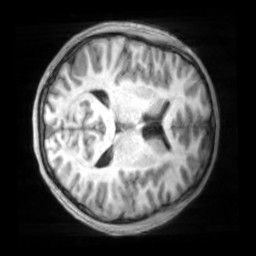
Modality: T1w
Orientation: axial
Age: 23
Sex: male
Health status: ill
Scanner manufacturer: siemens
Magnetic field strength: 3 T
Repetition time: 2.2 s
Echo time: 0.00157 s